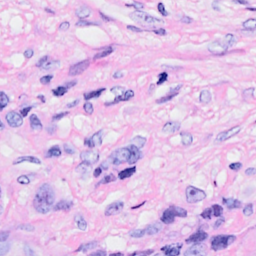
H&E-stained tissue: Breast